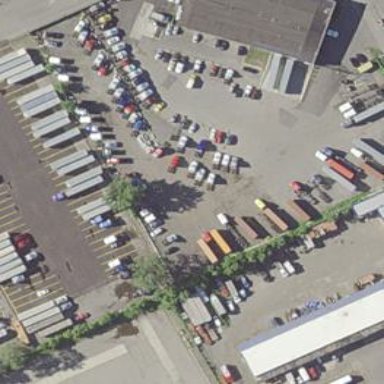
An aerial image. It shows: Industrial area designated as vehicle depot.